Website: slack
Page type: stored-credit-cards
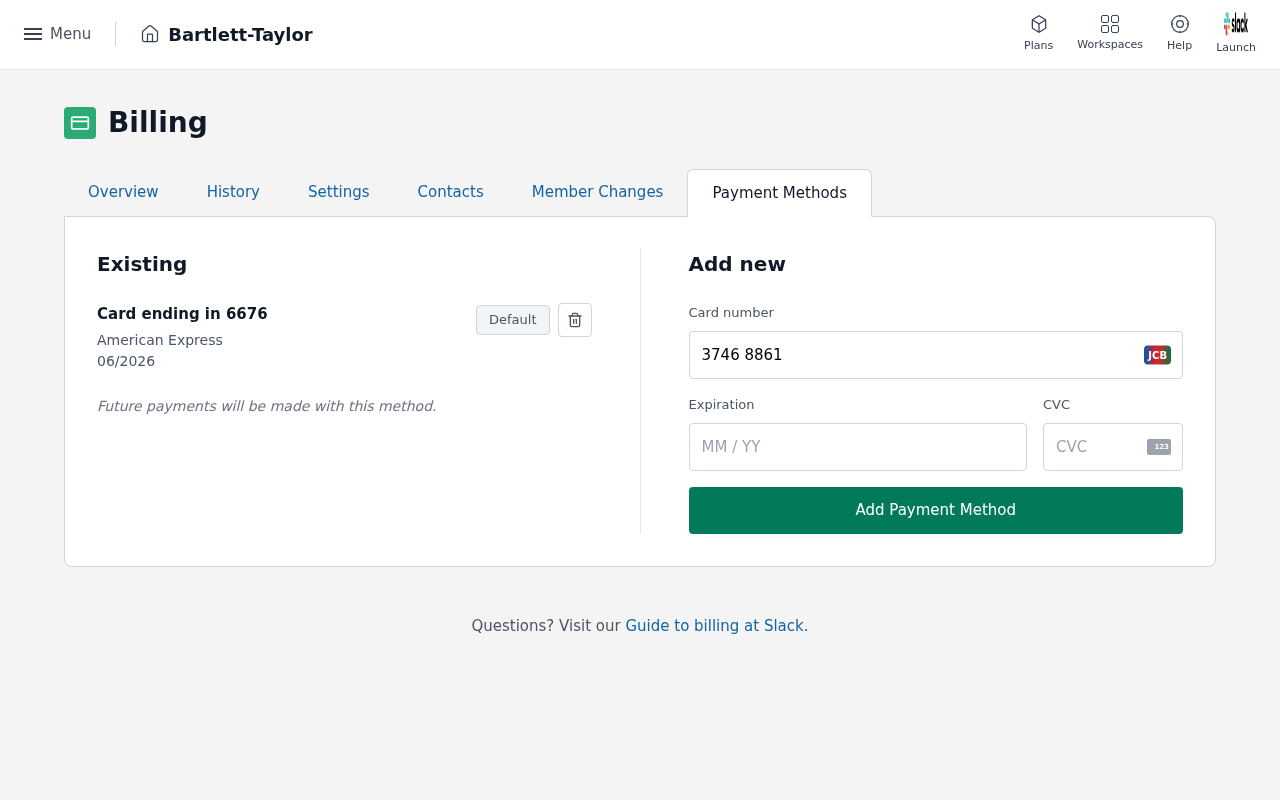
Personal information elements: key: PII_CARD_CVV
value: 0682
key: PII_CARD_EXPIRY
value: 06/2026
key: PII_CARD_EXPIRY
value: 06/26
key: PII_CARD_LAST4
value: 6676
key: PII_CARD_NUMBER
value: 3746 8861 8126 676
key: PII_CARD_TYPE
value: American Express
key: PII_COMPANY
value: Bartlett-Taylor